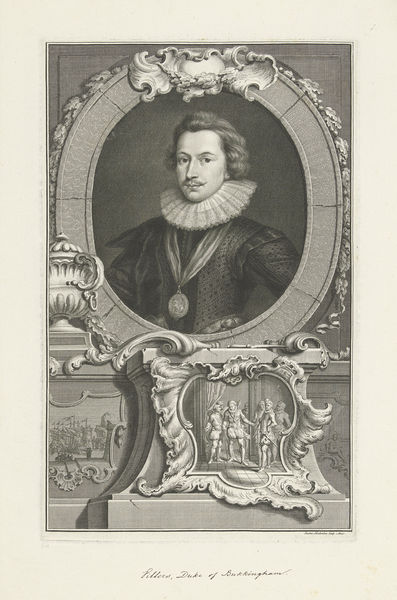
Titel: Portret van George Villiers
Künstler: Jacob Houbraken
Standort: Amsterdam
Institution: Rijksmuseum
Schlagwörter: mann, weiß, schwarz, schnurrbart, gesicht, kragen, porträt, haare, schrift, rahmung, men, ornate, people, sword, white, arm, black, collar, face, figures, gold, gray, grey, hair, lace, nose, old, portrait, sitting, mirror, picture, pot, orden, man, head, young, eyes, male, metal, sash, spain, drawing, black and white, frame, oval, chin, mouth, beard, necklace, writing, smile, photo, marble, urn, person, duke, arms, leaves, inscription, rocaille, art, engraving, english, eye, cup, lips, ships, cheek, medal, relief, tan, forehead, round, photograph, text, mustache, bowl, medallion, victory, portait, wealth, brows, acanthus, carvings, elizabethan, cricle, handle, vignette, writtings, award, buckingham, postal, old clothing